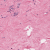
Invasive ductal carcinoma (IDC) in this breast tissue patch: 0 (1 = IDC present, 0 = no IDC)